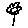
Label: flower